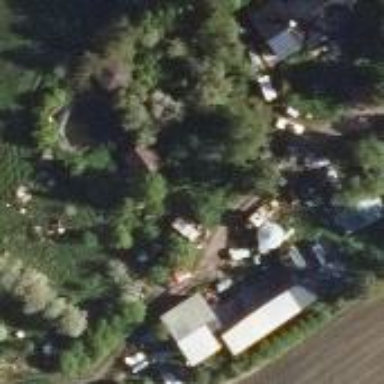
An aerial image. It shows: Farmyard area.